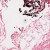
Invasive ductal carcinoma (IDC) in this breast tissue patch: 0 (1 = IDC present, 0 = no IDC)